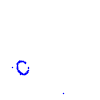
Particle: kaon